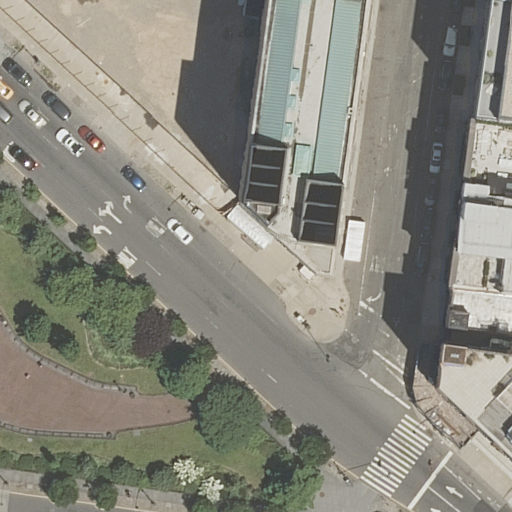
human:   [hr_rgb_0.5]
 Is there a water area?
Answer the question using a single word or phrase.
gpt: no

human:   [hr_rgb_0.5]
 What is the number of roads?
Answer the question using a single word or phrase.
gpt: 13

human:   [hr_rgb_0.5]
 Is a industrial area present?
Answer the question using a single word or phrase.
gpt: yes

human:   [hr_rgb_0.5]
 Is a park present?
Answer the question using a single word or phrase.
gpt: yes

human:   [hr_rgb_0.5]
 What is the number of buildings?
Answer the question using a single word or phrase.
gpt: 6

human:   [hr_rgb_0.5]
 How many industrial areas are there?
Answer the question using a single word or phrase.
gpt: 1

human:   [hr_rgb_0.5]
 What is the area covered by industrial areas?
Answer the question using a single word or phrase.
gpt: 1373m2

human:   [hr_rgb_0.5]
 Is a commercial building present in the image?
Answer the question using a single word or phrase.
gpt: no

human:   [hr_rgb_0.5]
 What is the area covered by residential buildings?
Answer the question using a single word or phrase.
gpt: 2513m2

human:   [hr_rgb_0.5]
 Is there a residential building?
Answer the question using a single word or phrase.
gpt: yes

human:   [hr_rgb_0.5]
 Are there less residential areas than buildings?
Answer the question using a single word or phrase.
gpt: yes

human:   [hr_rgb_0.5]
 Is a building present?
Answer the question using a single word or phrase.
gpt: yes

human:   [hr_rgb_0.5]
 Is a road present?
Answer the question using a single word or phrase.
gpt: yes

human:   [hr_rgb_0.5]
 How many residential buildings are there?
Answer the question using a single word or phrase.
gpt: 5

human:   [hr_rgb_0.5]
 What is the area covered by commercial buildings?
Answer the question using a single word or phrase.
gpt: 0m2

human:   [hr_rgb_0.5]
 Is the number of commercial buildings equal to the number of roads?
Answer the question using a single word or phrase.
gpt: no

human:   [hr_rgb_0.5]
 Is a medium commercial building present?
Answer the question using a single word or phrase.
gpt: no

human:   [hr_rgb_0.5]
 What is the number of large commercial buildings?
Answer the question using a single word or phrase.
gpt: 0

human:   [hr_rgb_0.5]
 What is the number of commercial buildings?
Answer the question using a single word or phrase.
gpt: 0

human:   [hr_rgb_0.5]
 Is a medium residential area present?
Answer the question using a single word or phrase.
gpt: no

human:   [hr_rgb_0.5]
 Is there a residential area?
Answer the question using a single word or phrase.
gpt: yes

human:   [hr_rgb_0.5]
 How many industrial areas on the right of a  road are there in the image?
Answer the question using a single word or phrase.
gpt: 0

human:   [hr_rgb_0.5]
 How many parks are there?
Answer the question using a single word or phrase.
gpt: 1

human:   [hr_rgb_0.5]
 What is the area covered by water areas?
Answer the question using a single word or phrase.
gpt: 0m2

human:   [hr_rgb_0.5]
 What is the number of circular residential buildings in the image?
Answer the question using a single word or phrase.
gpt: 0

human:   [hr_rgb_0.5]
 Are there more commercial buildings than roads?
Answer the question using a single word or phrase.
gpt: no

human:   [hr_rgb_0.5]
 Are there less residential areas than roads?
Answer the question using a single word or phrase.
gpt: yes

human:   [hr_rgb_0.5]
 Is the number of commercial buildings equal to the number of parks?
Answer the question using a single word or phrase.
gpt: no

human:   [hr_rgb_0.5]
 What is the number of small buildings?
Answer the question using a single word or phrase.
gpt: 0

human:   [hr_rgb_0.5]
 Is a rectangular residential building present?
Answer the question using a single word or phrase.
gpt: yes

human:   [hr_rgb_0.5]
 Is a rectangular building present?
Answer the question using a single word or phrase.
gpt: yes

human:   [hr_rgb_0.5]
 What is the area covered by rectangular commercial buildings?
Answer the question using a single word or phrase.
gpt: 0m2

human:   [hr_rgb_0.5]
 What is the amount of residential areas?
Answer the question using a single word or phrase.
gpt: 1

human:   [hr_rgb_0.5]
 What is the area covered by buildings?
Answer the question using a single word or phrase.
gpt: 3587m2

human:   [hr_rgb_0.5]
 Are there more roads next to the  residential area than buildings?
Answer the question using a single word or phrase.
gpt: yes

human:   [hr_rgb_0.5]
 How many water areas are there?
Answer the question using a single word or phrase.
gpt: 0

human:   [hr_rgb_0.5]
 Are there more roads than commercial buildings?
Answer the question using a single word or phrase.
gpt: yes

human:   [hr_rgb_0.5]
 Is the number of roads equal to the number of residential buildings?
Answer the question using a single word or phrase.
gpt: no

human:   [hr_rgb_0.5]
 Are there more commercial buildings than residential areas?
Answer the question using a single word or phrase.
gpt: no

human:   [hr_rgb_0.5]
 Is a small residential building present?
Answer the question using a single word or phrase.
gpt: no

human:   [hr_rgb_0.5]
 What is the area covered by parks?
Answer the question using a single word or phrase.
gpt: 2165m2

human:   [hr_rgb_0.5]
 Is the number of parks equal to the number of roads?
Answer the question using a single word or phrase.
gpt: no

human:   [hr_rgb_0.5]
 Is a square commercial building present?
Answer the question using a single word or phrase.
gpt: no

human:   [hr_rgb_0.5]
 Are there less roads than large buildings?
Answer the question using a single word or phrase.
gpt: no

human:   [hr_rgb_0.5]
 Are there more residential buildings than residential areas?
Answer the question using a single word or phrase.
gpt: yes

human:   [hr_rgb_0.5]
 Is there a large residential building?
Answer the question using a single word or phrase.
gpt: yes

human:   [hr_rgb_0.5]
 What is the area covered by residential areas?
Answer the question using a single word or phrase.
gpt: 10612m2

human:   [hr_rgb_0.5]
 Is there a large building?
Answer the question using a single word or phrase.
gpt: yes

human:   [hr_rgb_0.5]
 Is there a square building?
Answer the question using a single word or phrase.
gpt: no

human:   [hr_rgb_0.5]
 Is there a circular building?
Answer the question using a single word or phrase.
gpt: no

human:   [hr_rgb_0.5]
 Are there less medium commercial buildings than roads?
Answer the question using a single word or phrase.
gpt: yes

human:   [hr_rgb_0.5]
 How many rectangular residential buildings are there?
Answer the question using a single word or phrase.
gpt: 2

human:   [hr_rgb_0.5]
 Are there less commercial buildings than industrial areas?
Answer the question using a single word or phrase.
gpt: yes

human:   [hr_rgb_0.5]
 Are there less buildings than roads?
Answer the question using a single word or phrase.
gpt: yes

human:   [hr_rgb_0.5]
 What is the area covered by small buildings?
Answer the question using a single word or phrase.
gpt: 0m2

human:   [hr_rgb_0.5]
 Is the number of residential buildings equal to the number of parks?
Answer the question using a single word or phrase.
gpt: no

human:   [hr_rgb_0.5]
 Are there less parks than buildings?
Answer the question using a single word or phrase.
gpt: yes

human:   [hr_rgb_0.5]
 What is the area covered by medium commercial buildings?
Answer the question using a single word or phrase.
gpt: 0m2

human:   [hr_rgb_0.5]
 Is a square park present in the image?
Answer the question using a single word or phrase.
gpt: no

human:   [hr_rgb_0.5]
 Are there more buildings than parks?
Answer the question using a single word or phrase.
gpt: yes

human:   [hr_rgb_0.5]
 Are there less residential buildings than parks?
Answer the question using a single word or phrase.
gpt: no

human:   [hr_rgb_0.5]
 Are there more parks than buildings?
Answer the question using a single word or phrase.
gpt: no

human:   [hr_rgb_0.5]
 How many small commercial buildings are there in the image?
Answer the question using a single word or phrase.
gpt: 0

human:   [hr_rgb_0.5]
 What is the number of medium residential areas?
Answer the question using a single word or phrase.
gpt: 0